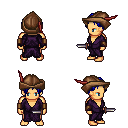
a pixel art fantasy rpg character, male body template, human, tanned skin, purple robe, metal pants, blue parted hairstyle, leather cap, leather bracers, dagger, four views (front, back, left, right), 2x2 character sprite sheet, small pixel art, hard edges, no anti-aliasing